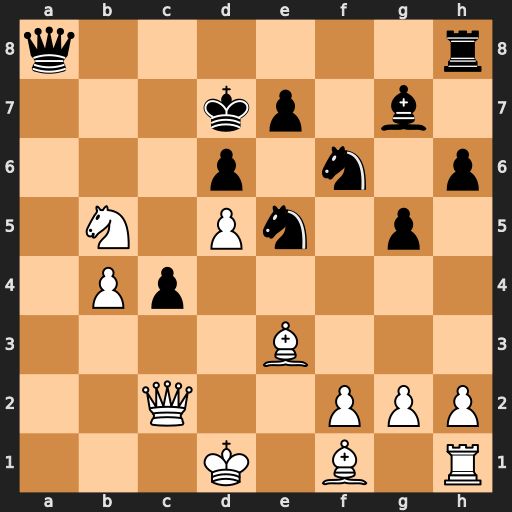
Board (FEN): q6r/3kp1b1/3p1n1p/1N1Pn1p1/1Pp5/4B3/2Q2PPP/3K1B1R
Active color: w
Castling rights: -
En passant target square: -
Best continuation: Qf5+ Kd8 Bb6+ Ke8 Nc7+